Brain MRI, t1w sequence, axial 2D slice.
Patient: age 38, sex F, weight 78 kg, height 1.78 m
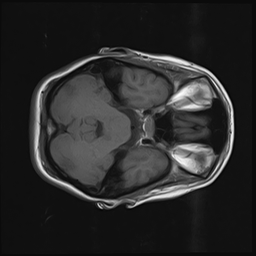